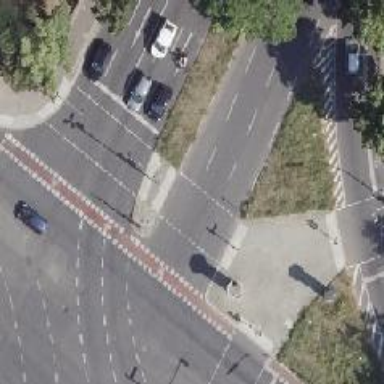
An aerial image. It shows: Footway located on traffic island.